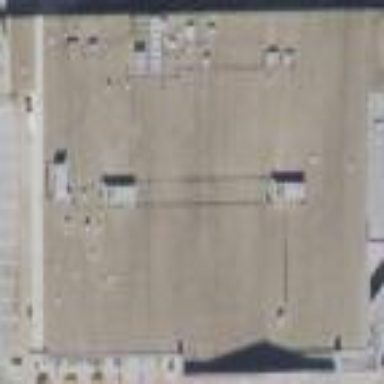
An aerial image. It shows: Retail building.